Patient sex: M
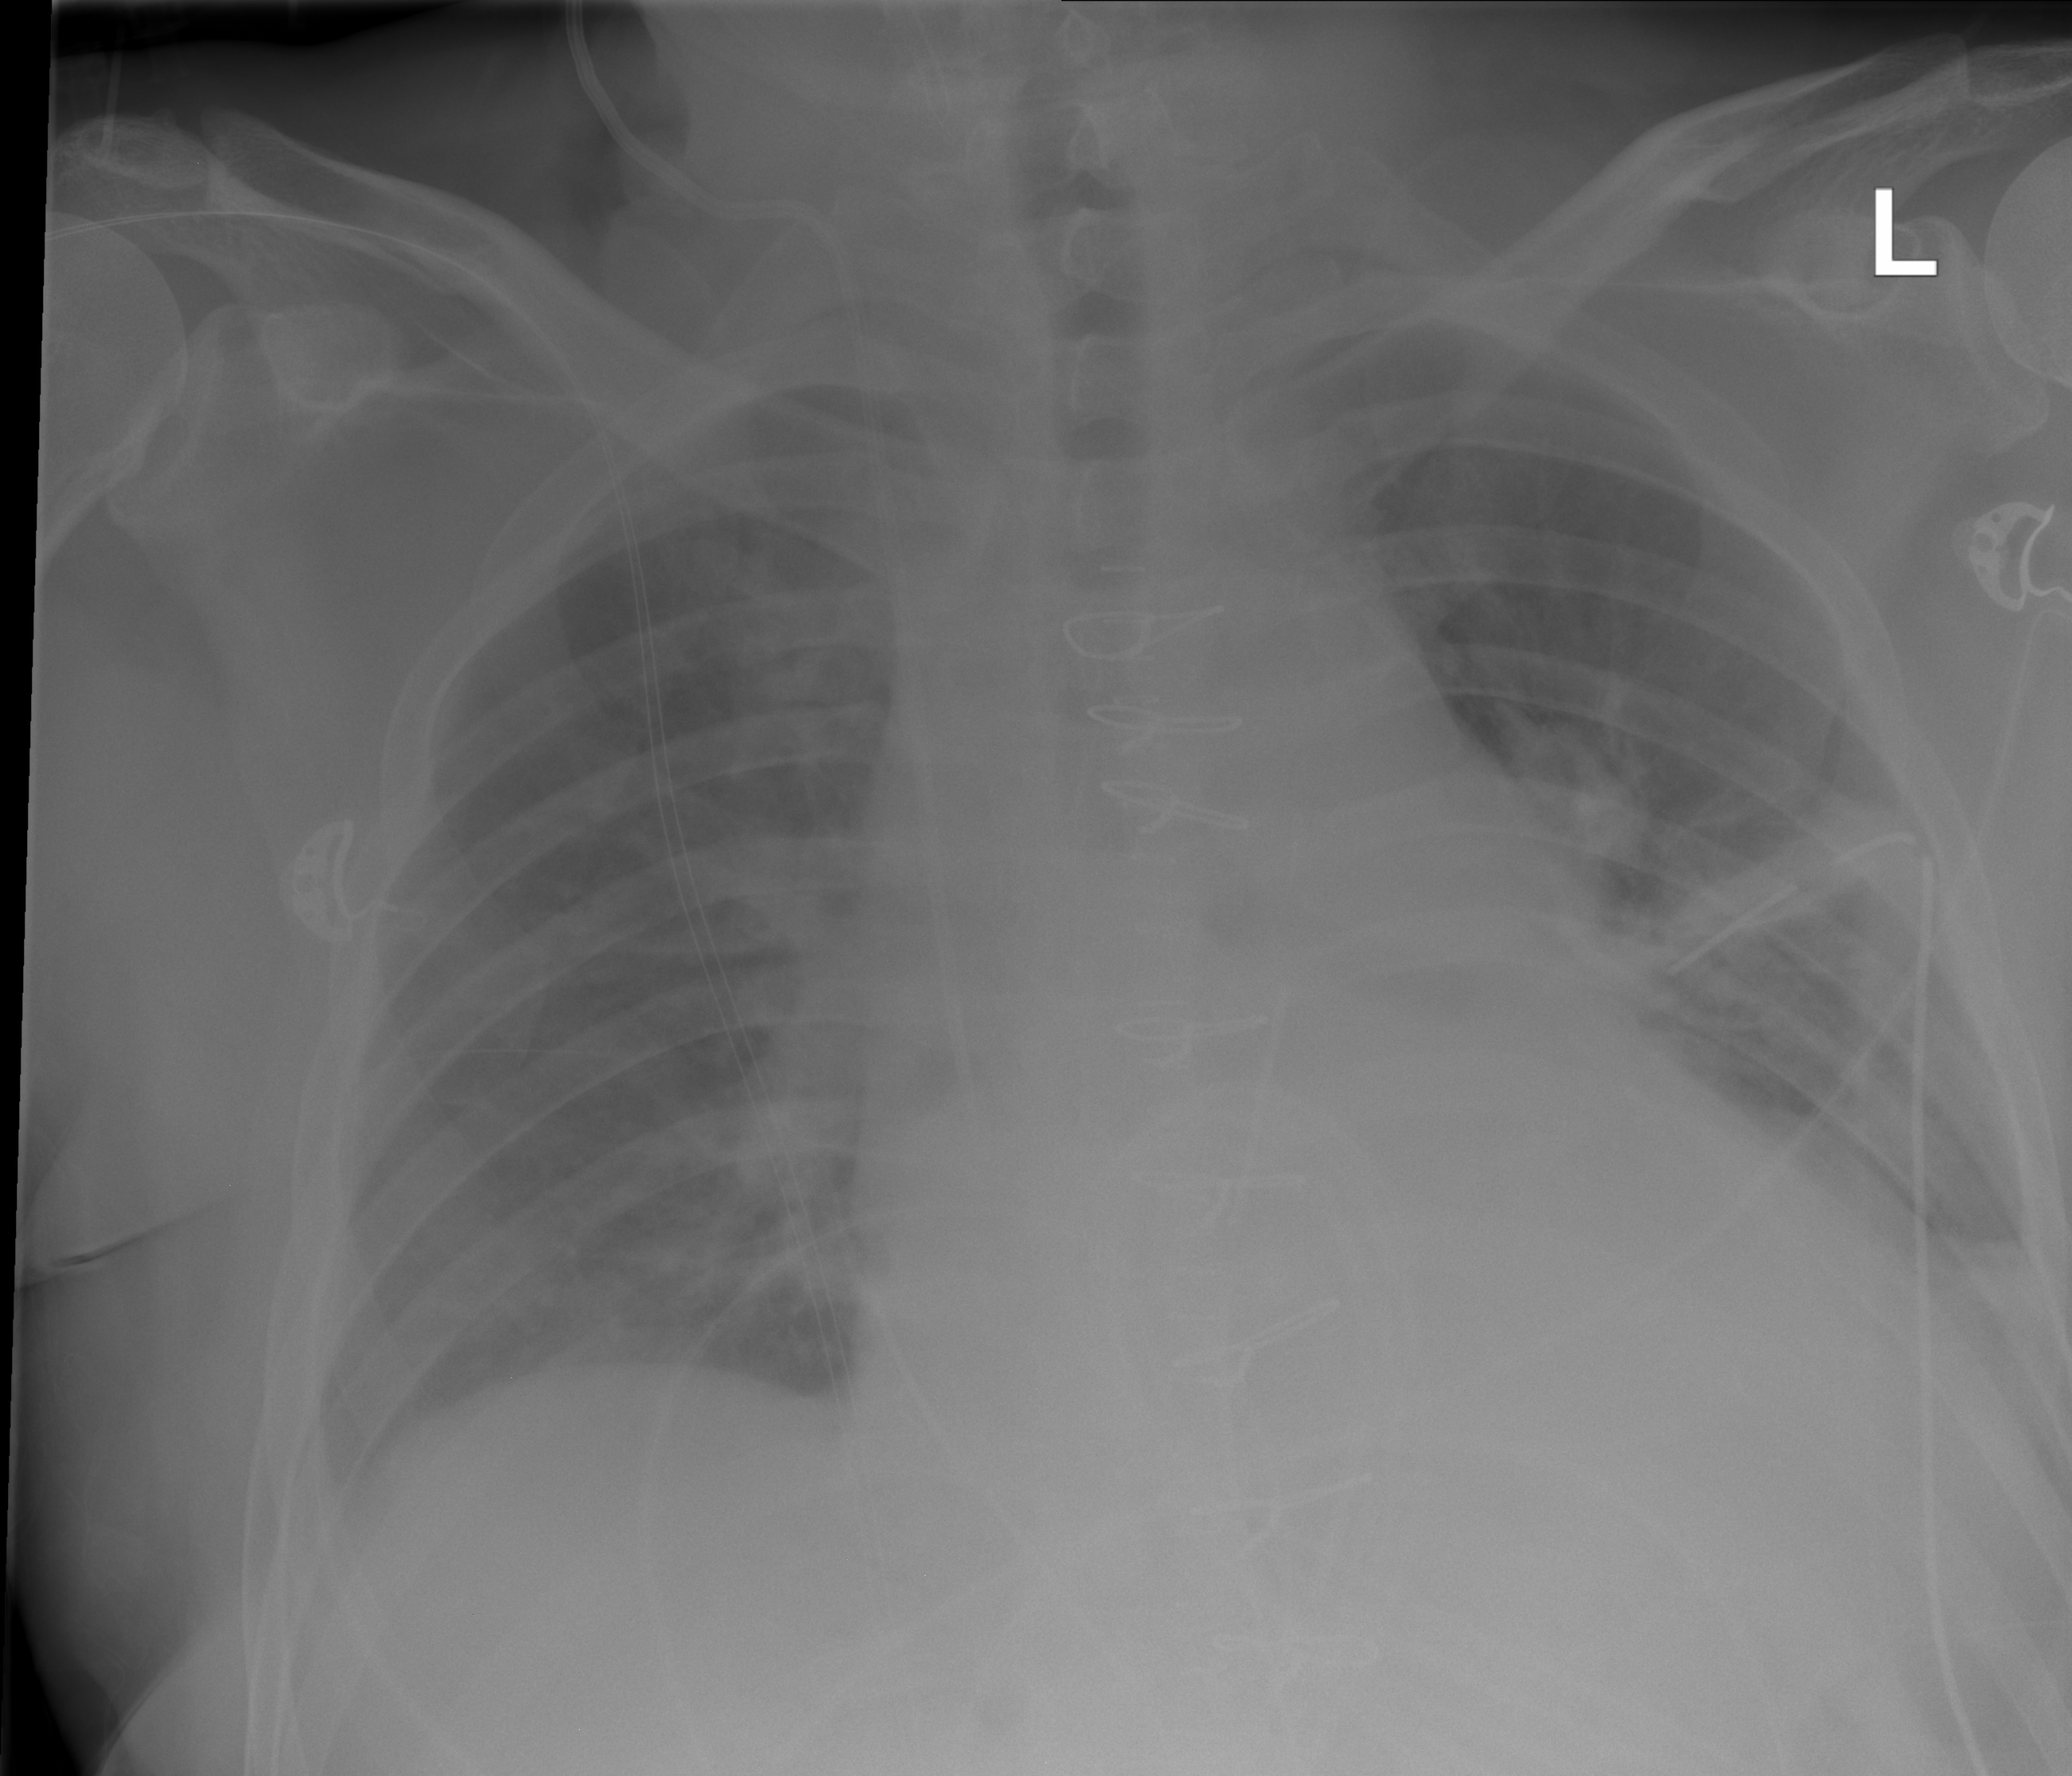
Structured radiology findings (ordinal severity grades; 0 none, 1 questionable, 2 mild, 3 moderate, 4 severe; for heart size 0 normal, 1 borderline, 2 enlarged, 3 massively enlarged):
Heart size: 2
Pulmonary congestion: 3
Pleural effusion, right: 0
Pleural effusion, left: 2
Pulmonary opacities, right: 2
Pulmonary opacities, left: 2
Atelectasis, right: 0
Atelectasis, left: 2